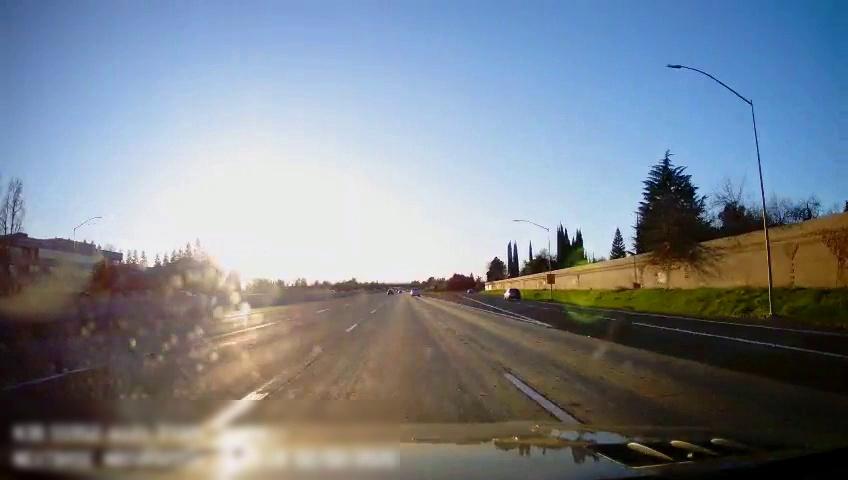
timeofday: Day
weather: Sunny
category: Drivable Space
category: Vehicles | SUV
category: Vehicles | Truck
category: Vehicles | SUV
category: Lanes | Alternate Lane
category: Lanes | Alternate Lane
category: Lanes | Current Lane
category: Lanes | Current Lane
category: Lanes | Alternate Lane
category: Lanes | Alternate Lane
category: Lanes | Alternate Lane
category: Lanes | Alternate Lane